Question: I am having trouble to load a file in the python. I am running 'pycharm' after activating 'virualenv'.
I am trying to load the 'softdata.txt' and it is in the same folder of 'softmax classification.py'
The following error occurs: 'No such file or directory: 'softdata.txt''

I don't get it why it happens. Please help me out.
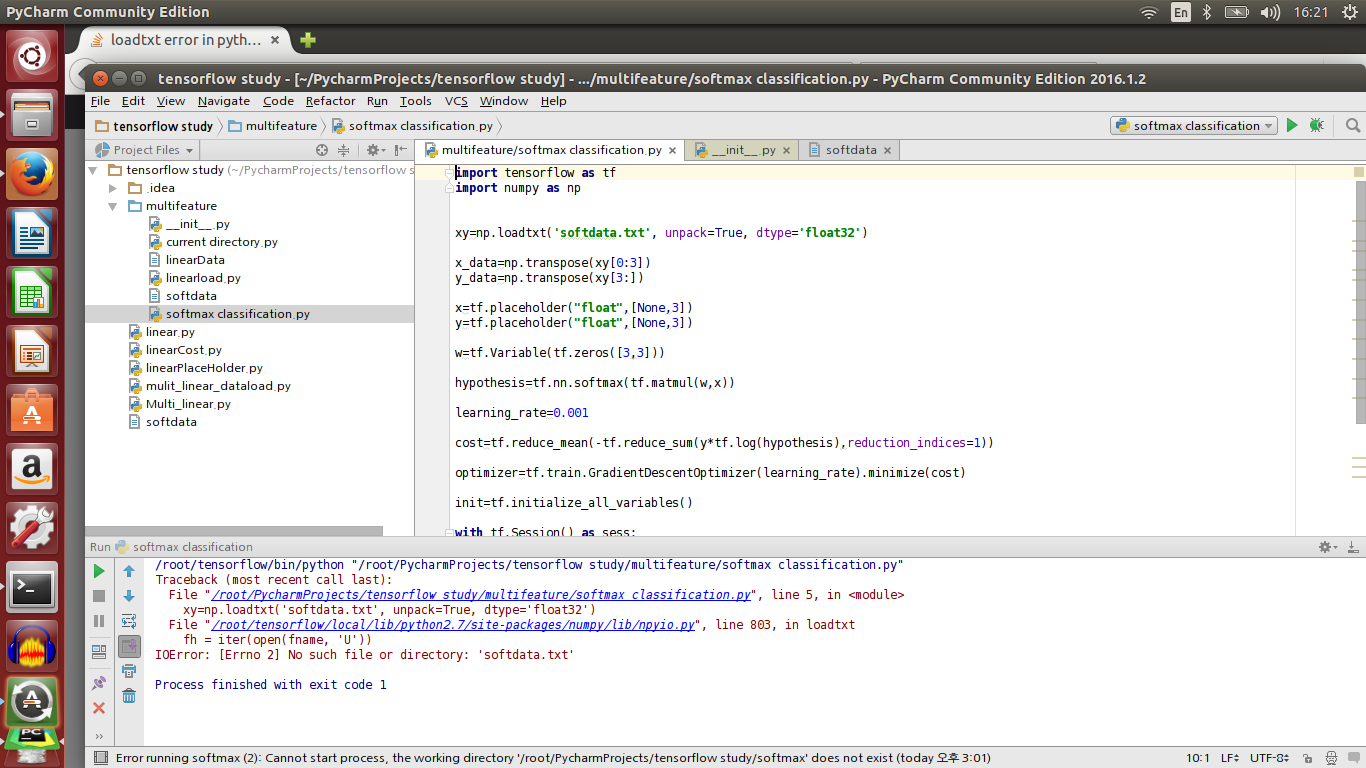
Answer: Python files cannot have spaces in the file name. This is because Python files ('.py') are actually modules that are importable, and you cannot have modules with a space in the name.
The error is actually at the bottom of the screen, where it says:
'Cannot start process, the working directory '/root/PycharmProjects/tensorflow study/softmax' does not exist'
Note it stopped at even though the file is called .
The simple solution is to rename the file and remove the space; so the file 'softmax classification.py' is 'softmaxclassification.py'.
You may also want to rename 'current directory.py' to 'currentdirectory.py'.